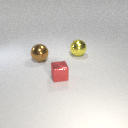
large brown metal sphere behind small red metal cube